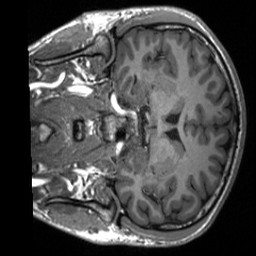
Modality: T1w
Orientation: coronal
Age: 22
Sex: male
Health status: healthy
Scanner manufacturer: siemens
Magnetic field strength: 3 T
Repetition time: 2 s
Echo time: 0.00232 s